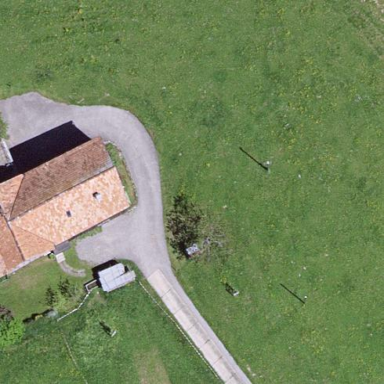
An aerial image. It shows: Farm building.